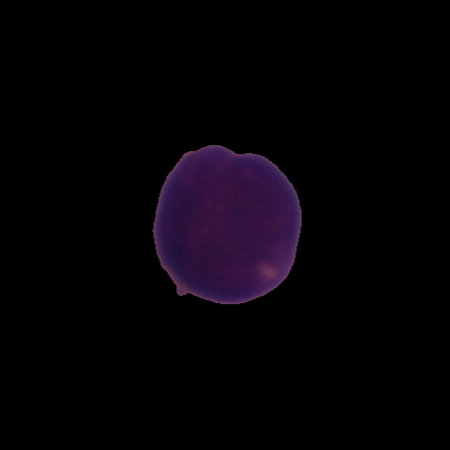
Label: healthy